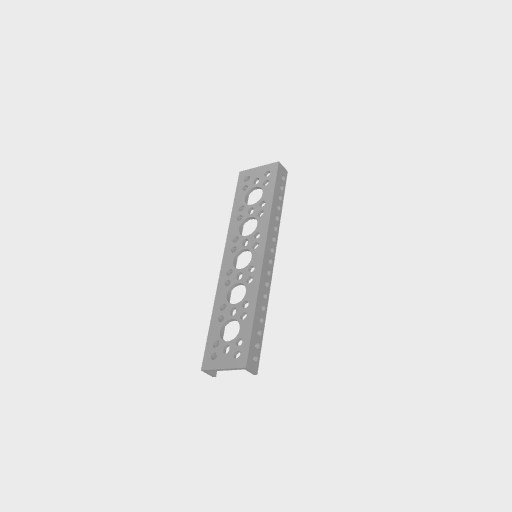
Part: MiniLowSideUChannel5H